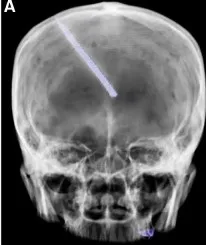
Computed tomography reveals a foreign body (metal strip) spanning the genu of the corpus callosum to the right parietal lobe.
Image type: radiology (ct)